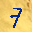
Label: 7